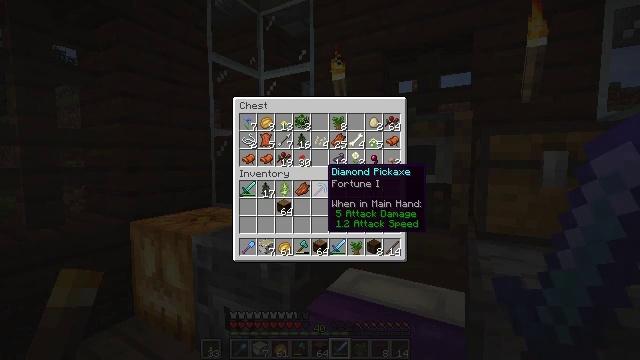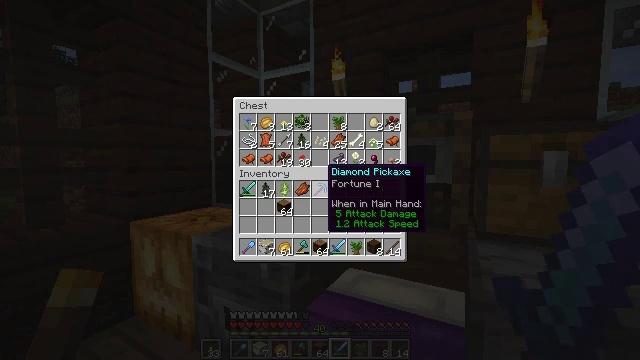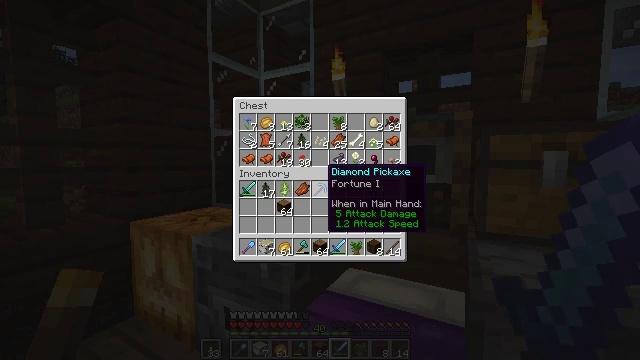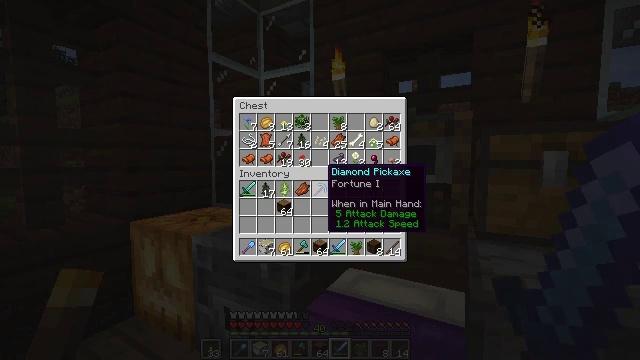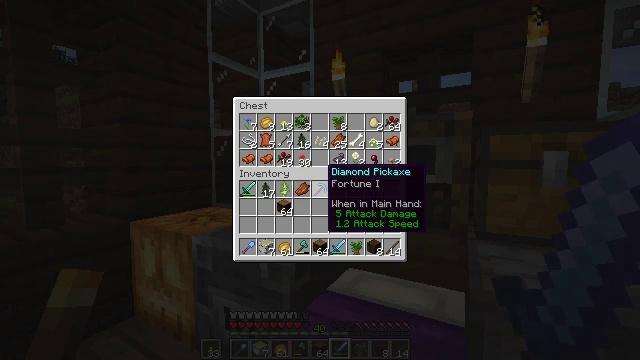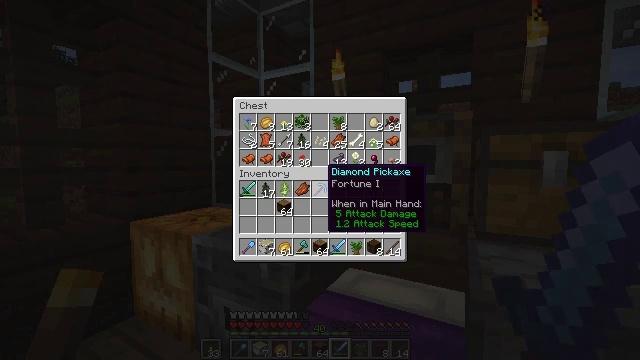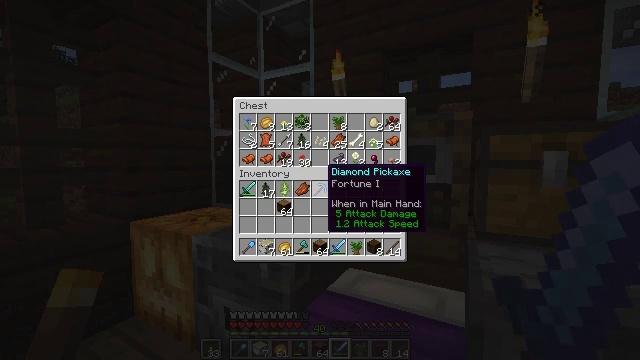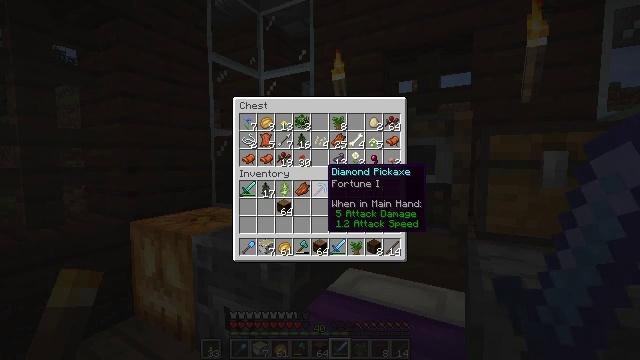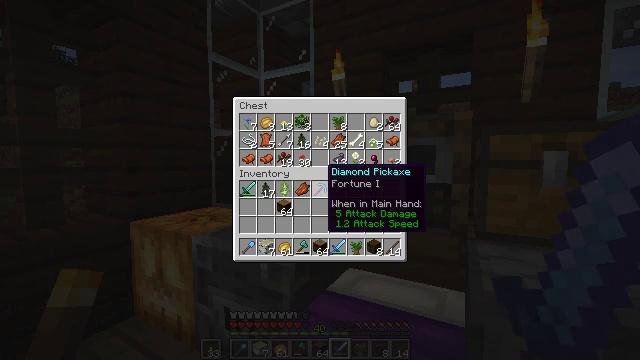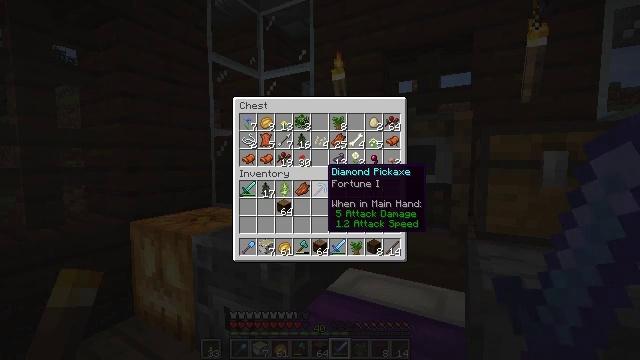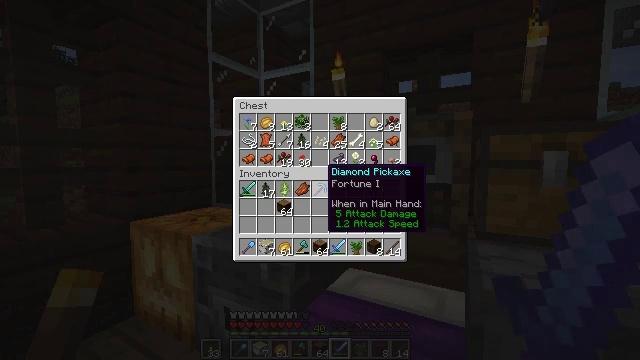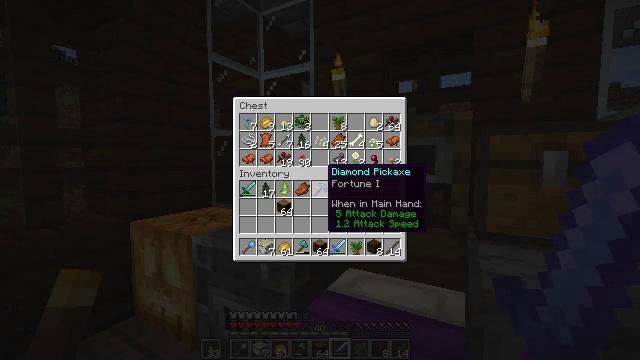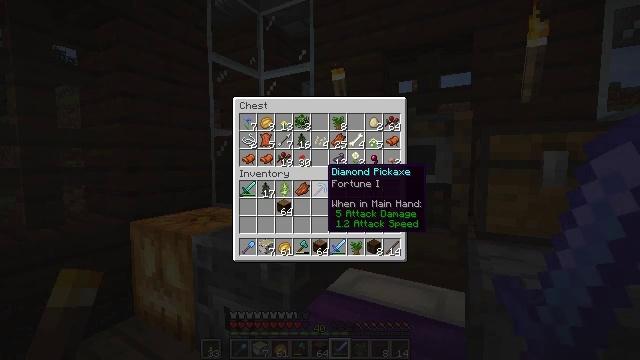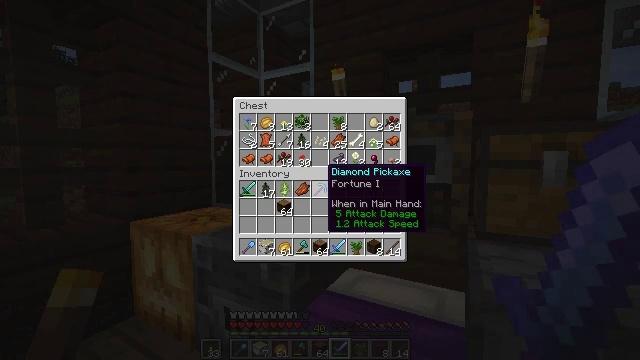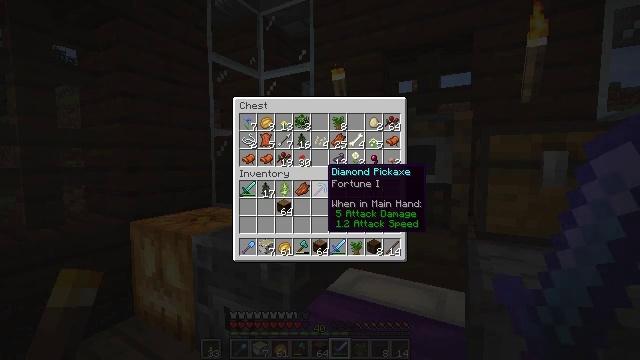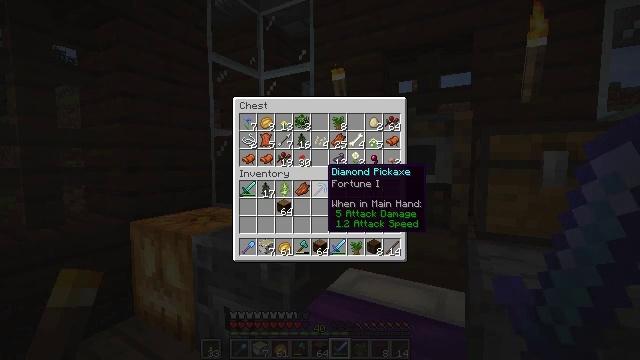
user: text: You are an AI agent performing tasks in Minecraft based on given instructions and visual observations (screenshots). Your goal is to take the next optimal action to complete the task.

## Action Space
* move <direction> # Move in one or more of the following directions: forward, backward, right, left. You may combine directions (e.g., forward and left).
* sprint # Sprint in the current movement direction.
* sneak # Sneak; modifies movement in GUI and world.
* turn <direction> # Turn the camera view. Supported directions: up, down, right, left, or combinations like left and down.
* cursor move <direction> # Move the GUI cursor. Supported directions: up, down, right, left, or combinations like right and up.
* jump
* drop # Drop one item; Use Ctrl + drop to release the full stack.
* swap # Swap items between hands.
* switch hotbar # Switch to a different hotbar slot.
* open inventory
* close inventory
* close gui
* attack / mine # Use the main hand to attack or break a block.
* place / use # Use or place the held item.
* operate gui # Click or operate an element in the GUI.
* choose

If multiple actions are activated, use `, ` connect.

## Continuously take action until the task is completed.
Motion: motion action
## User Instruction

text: Collect some oak leaves.
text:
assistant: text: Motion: no_op
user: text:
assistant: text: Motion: no_op
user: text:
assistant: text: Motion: no_op
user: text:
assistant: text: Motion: no_op
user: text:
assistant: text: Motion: no_op
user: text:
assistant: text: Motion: no_op
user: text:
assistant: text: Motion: no_op
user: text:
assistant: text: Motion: no_op
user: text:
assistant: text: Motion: no_op
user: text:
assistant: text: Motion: no_op
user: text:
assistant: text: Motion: no_op
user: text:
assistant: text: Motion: no_op
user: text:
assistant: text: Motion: no_op
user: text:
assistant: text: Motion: no_op
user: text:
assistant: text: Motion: no_op
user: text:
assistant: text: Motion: no_op
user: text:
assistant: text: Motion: no_op
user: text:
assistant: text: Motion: no_op
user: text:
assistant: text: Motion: no_op
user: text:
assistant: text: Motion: no_op
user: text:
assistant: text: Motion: no_op
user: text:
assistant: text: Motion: no_op
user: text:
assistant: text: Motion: no_op
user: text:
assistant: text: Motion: no_op
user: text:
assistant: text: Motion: no_op
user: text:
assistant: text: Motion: no_op
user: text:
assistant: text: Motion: no_op
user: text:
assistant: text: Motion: no_op
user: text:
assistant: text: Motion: no_op
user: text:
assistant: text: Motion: no_op